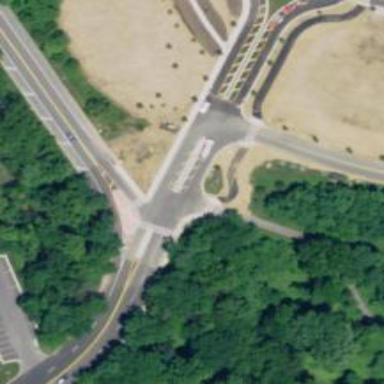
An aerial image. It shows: Marked crossing on footway.